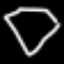
Label: diamond